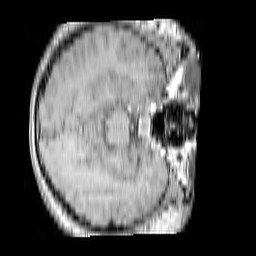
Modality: T1w
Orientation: axial
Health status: ill
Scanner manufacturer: philips
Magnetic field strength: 3 T
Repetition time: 0.3787 s
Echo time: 0.002908 s